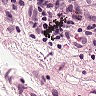
Metastatic tissue present: no